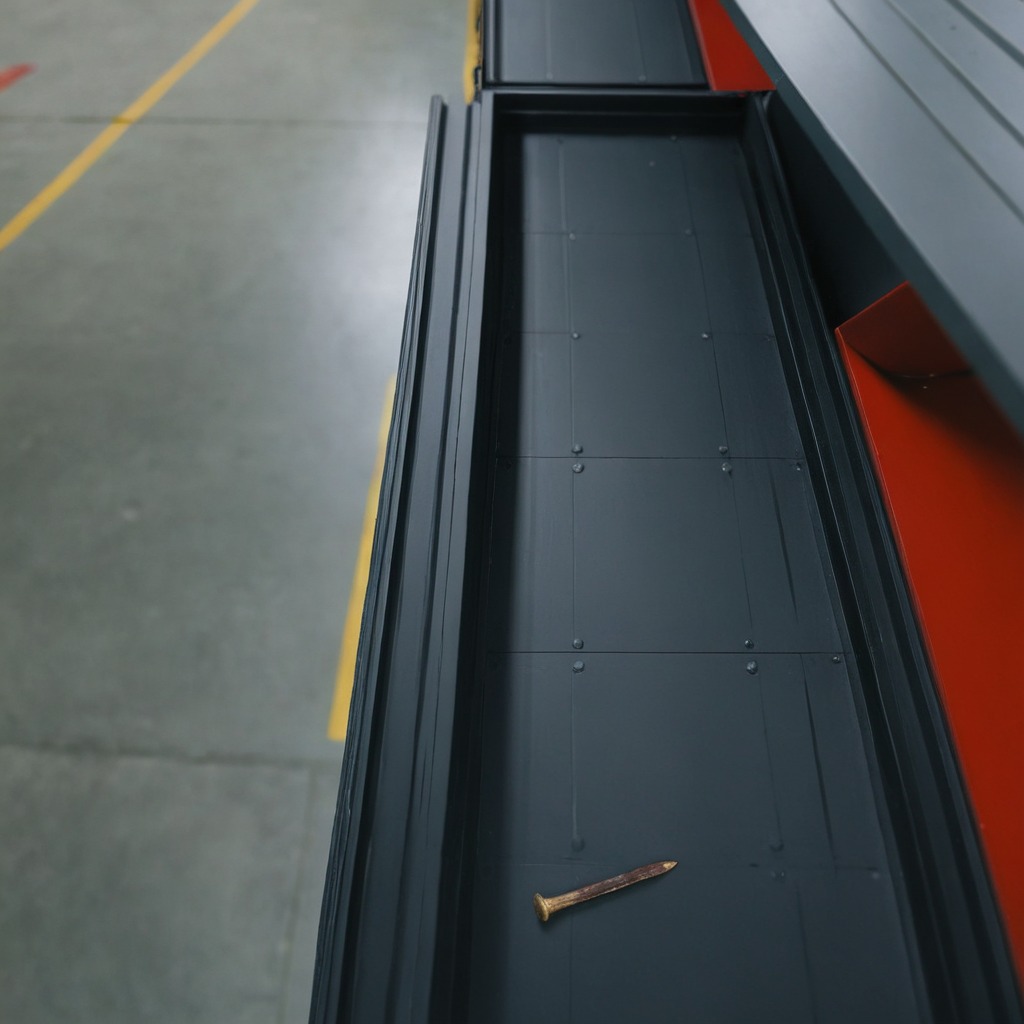
An iron nail is lying on the toolbox surface in the airplane hangar workshop.